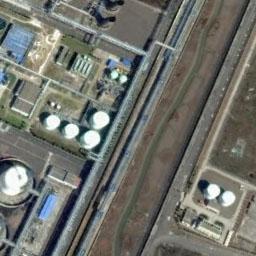
Label: storage tanks